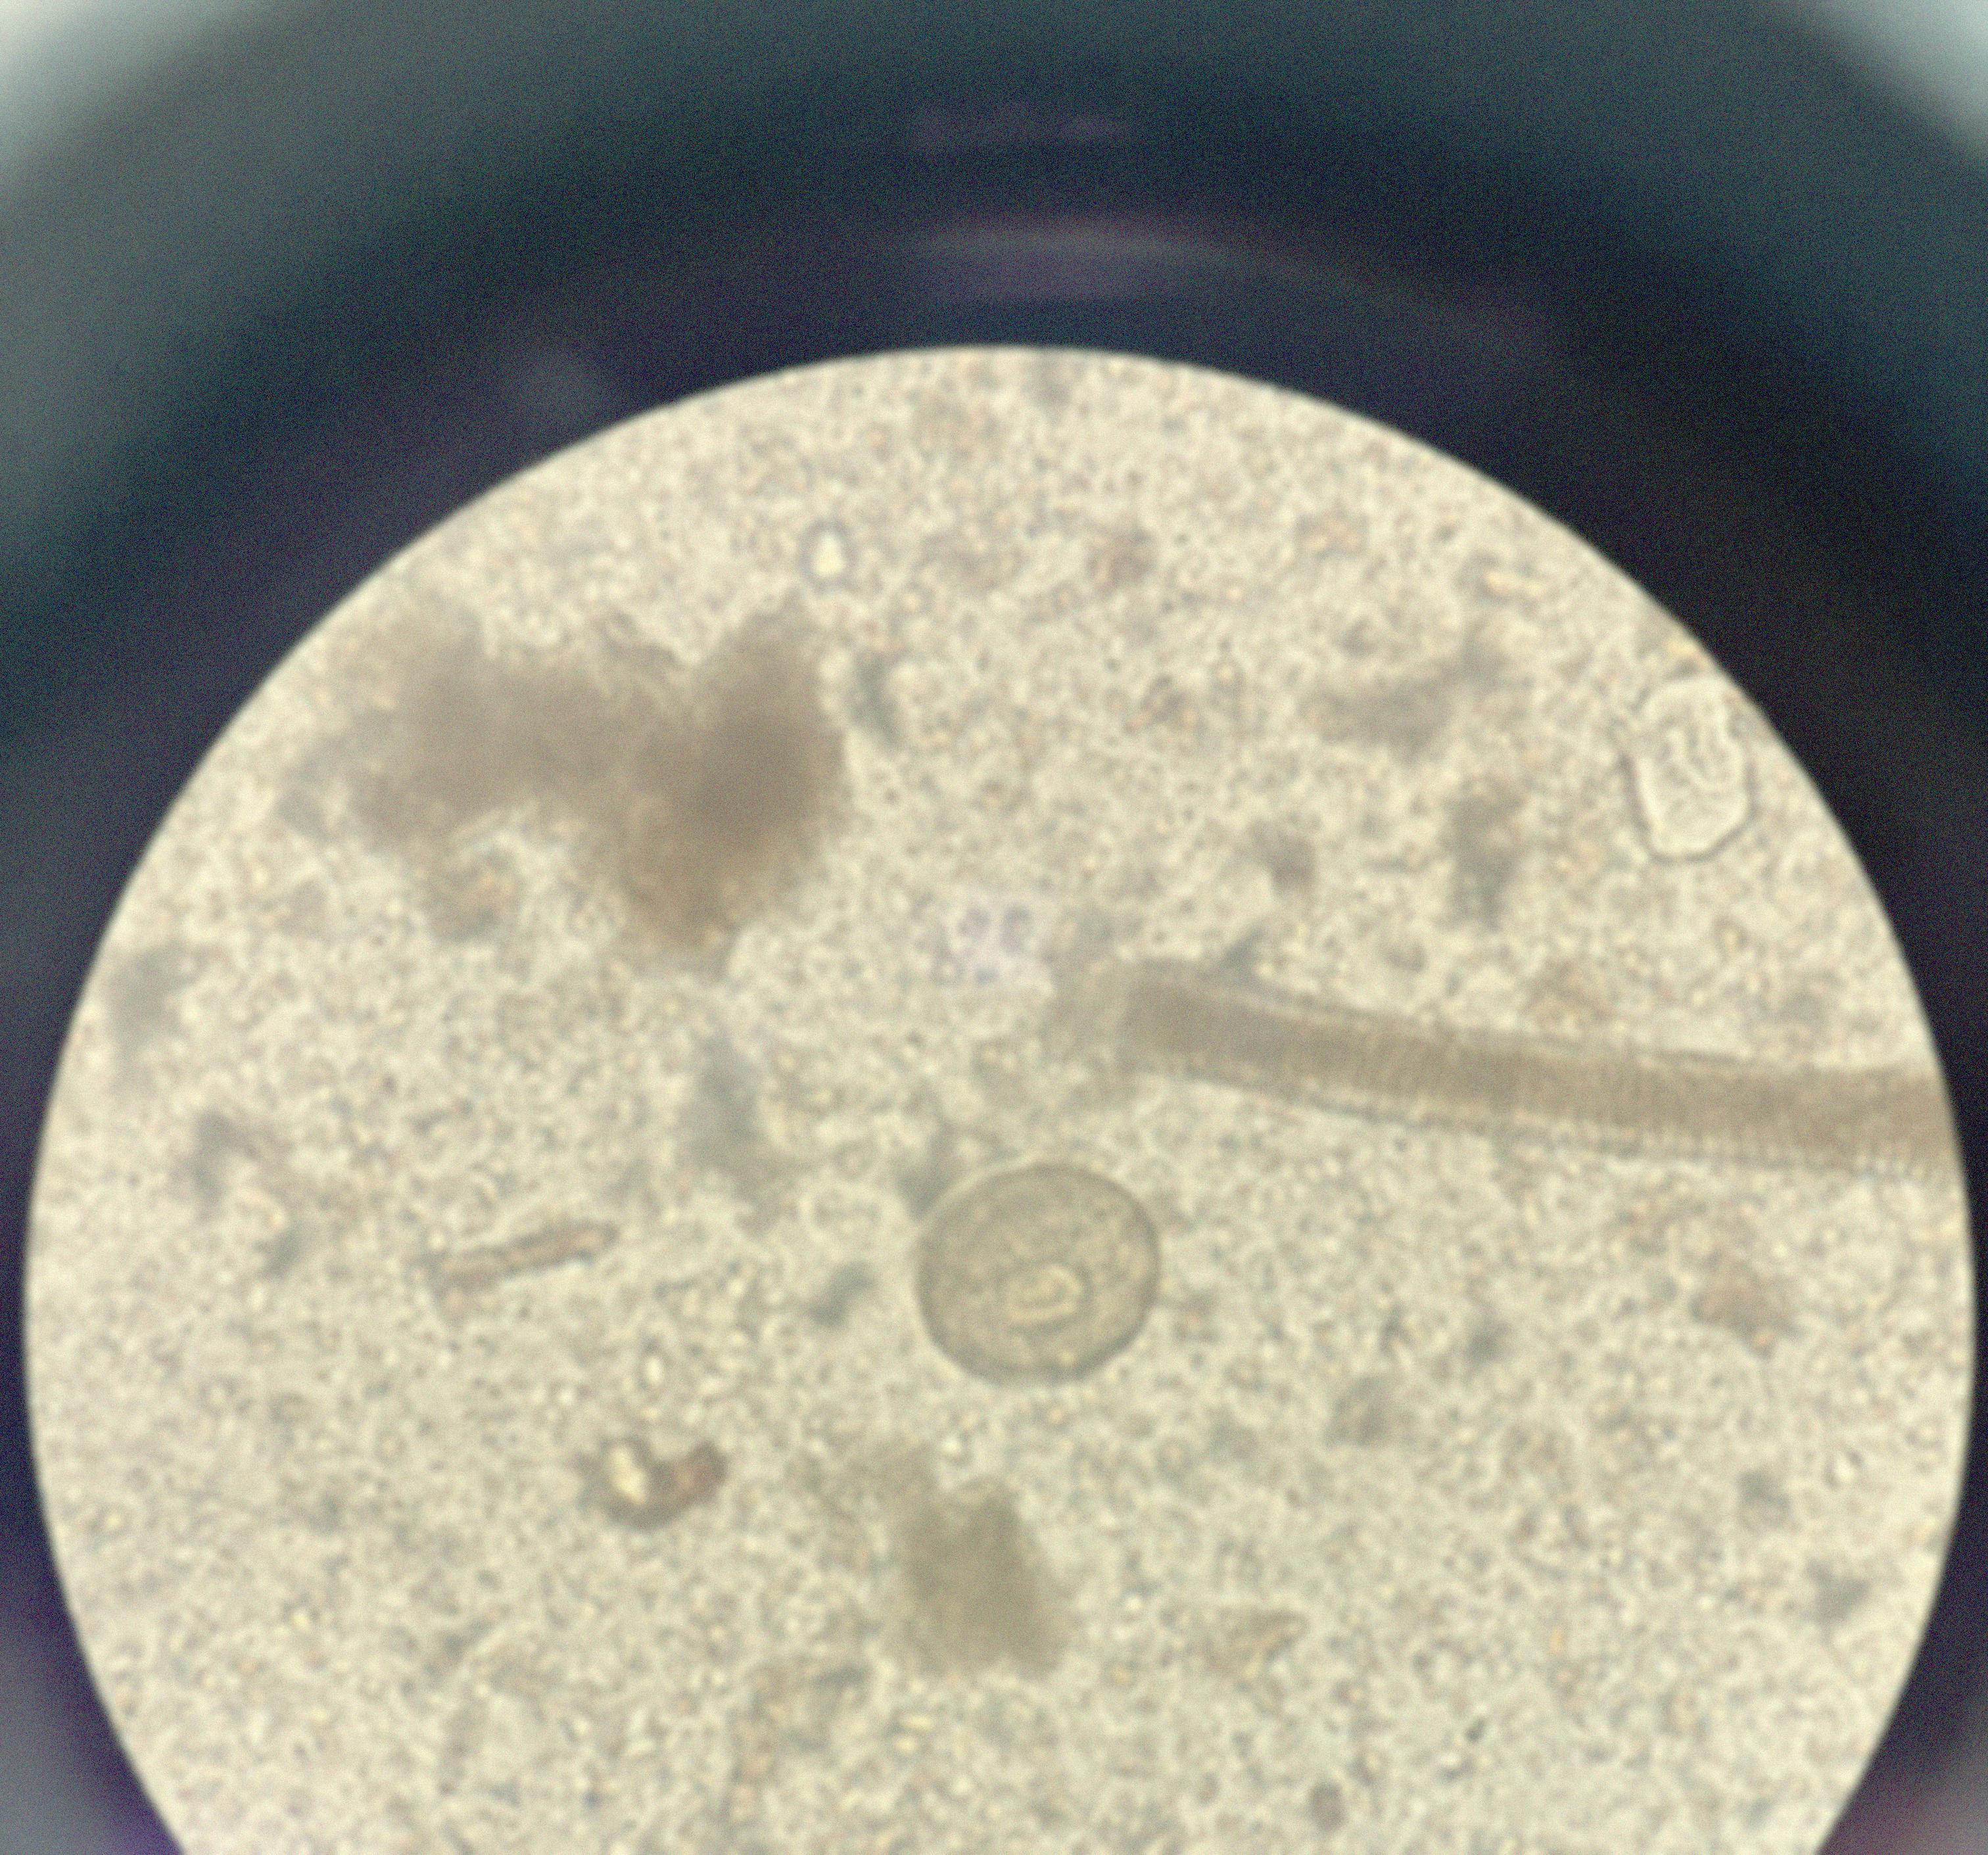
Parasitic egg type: Hymenolepis diminuta